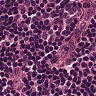
Metastatic tissue present: no